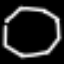
Label: octagon